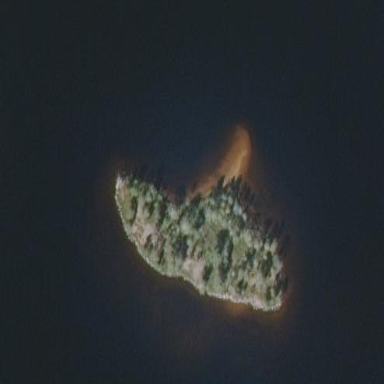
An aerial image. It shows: Islet.